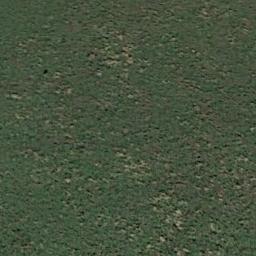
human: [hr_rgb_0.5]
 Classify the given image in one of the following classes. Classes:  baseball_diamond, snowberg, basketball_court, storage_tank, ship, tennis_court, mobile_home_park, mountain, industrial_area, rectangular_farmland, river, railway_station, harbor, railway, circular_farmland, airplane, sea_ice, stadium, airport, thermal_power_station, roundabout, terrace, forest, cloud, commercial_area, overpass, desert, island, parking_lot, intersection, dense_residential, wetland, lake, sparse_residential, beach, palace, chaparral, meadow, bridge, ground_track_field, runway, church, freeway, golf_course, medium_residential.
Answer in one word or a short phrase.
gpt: meadow